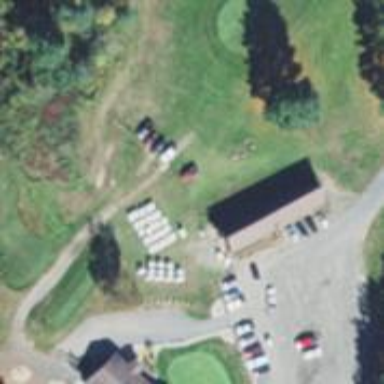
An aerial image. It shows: Pathway for golfing.